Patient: sex M, age 17
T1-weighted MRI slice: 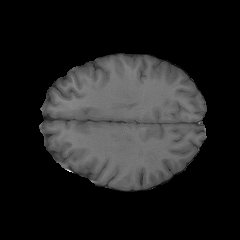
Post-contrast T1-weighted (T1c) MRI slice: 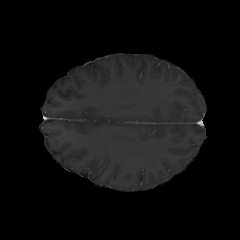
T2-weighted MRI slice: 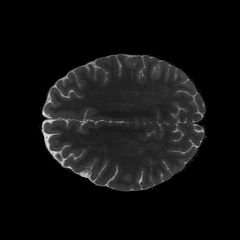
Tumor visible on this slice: no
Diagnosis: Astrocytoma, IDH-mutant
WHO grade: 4